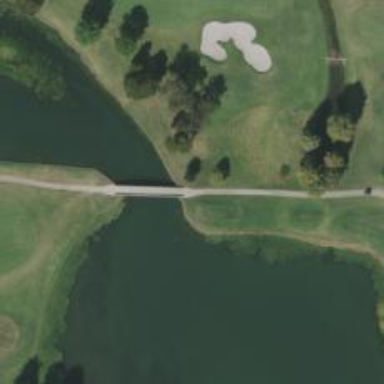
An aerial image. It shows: Path on bridge designed for golf carts.